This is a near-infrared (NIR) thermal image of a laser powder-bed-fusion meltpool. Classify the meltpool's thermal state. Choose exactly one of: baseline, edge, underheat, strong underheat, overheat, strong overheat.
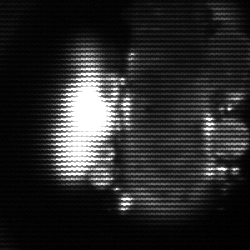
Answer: strong underheat